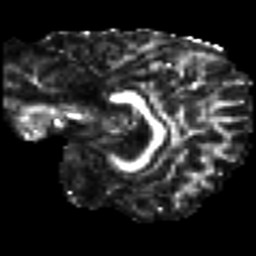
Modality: FA
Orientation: sagittal
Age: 36
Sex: female
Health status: healthy
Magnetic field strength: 3 T
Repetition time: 8.4 s
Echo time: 0.0926 s